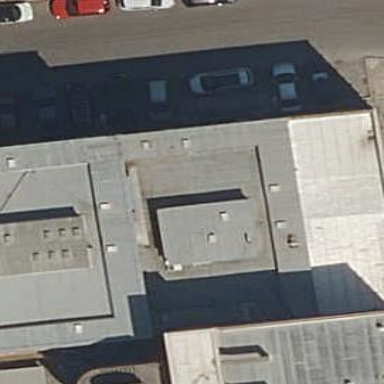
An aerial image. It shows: Part of building.